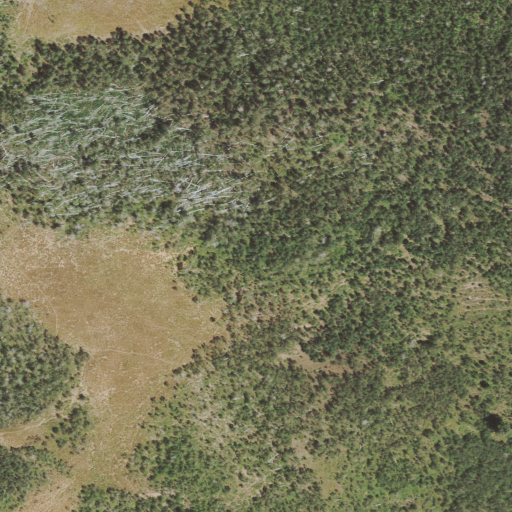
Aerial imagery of plain(s) in Utah named Bluebell Flat containing deciduous forest and shrub